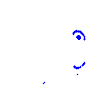
Particle: proton